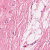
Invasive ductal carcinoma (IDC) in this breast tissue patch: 0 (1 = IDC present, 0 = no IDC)